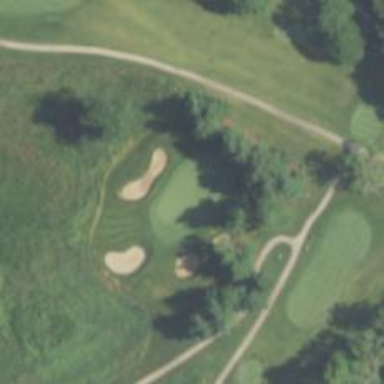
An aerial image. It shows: View of golf hole.